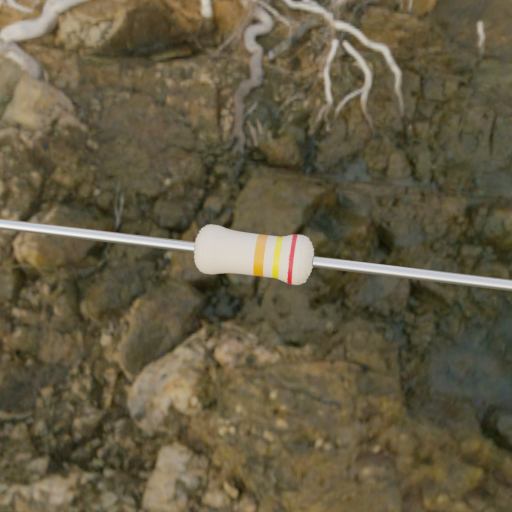
Resistor colour bands (in order): orange, yellow, red